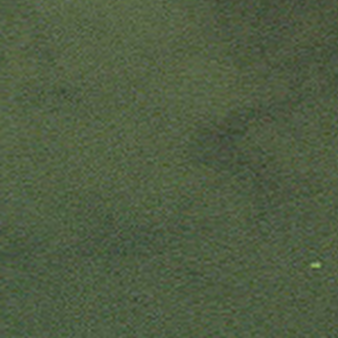
Label: other